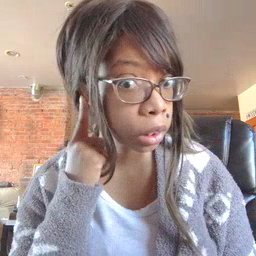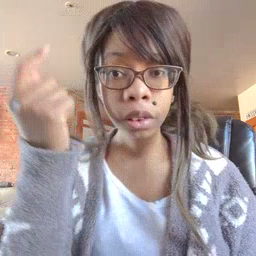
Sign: hear